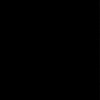
Label: dusty